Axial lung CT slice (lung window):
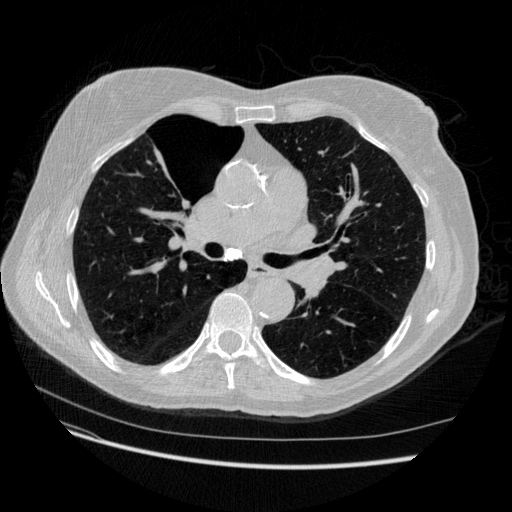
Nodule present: no